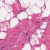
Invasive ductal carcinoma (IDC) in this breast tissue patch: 0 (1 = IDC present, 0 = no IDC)